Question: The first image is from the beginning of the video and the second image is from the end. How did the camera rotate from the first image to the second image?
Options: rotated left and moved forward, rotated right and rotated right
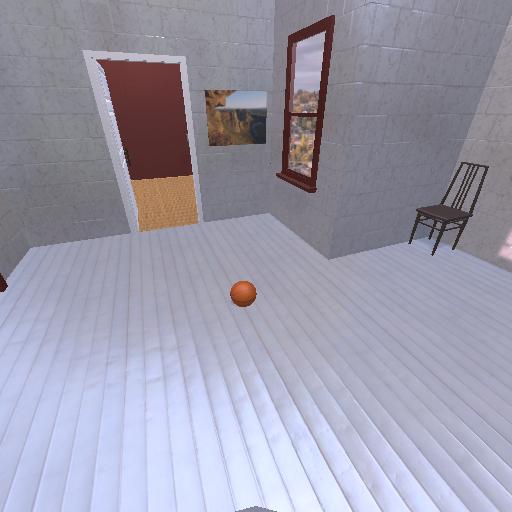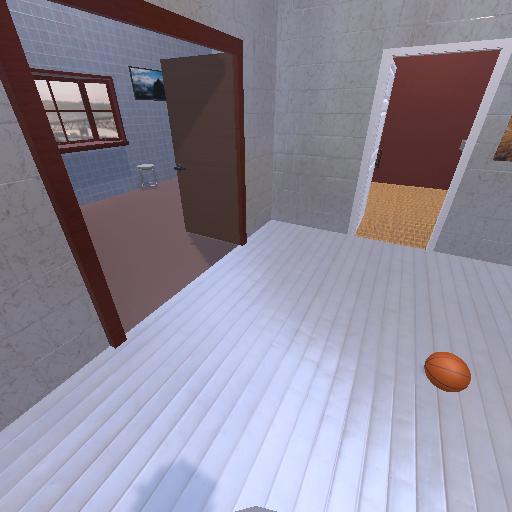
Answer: rotated left and moved forward